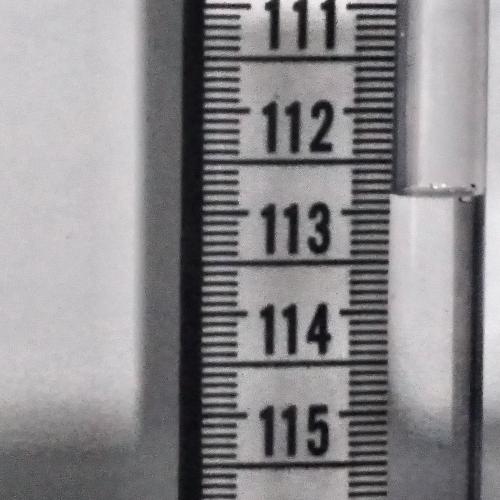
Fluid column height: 112.8 cm